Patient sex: M
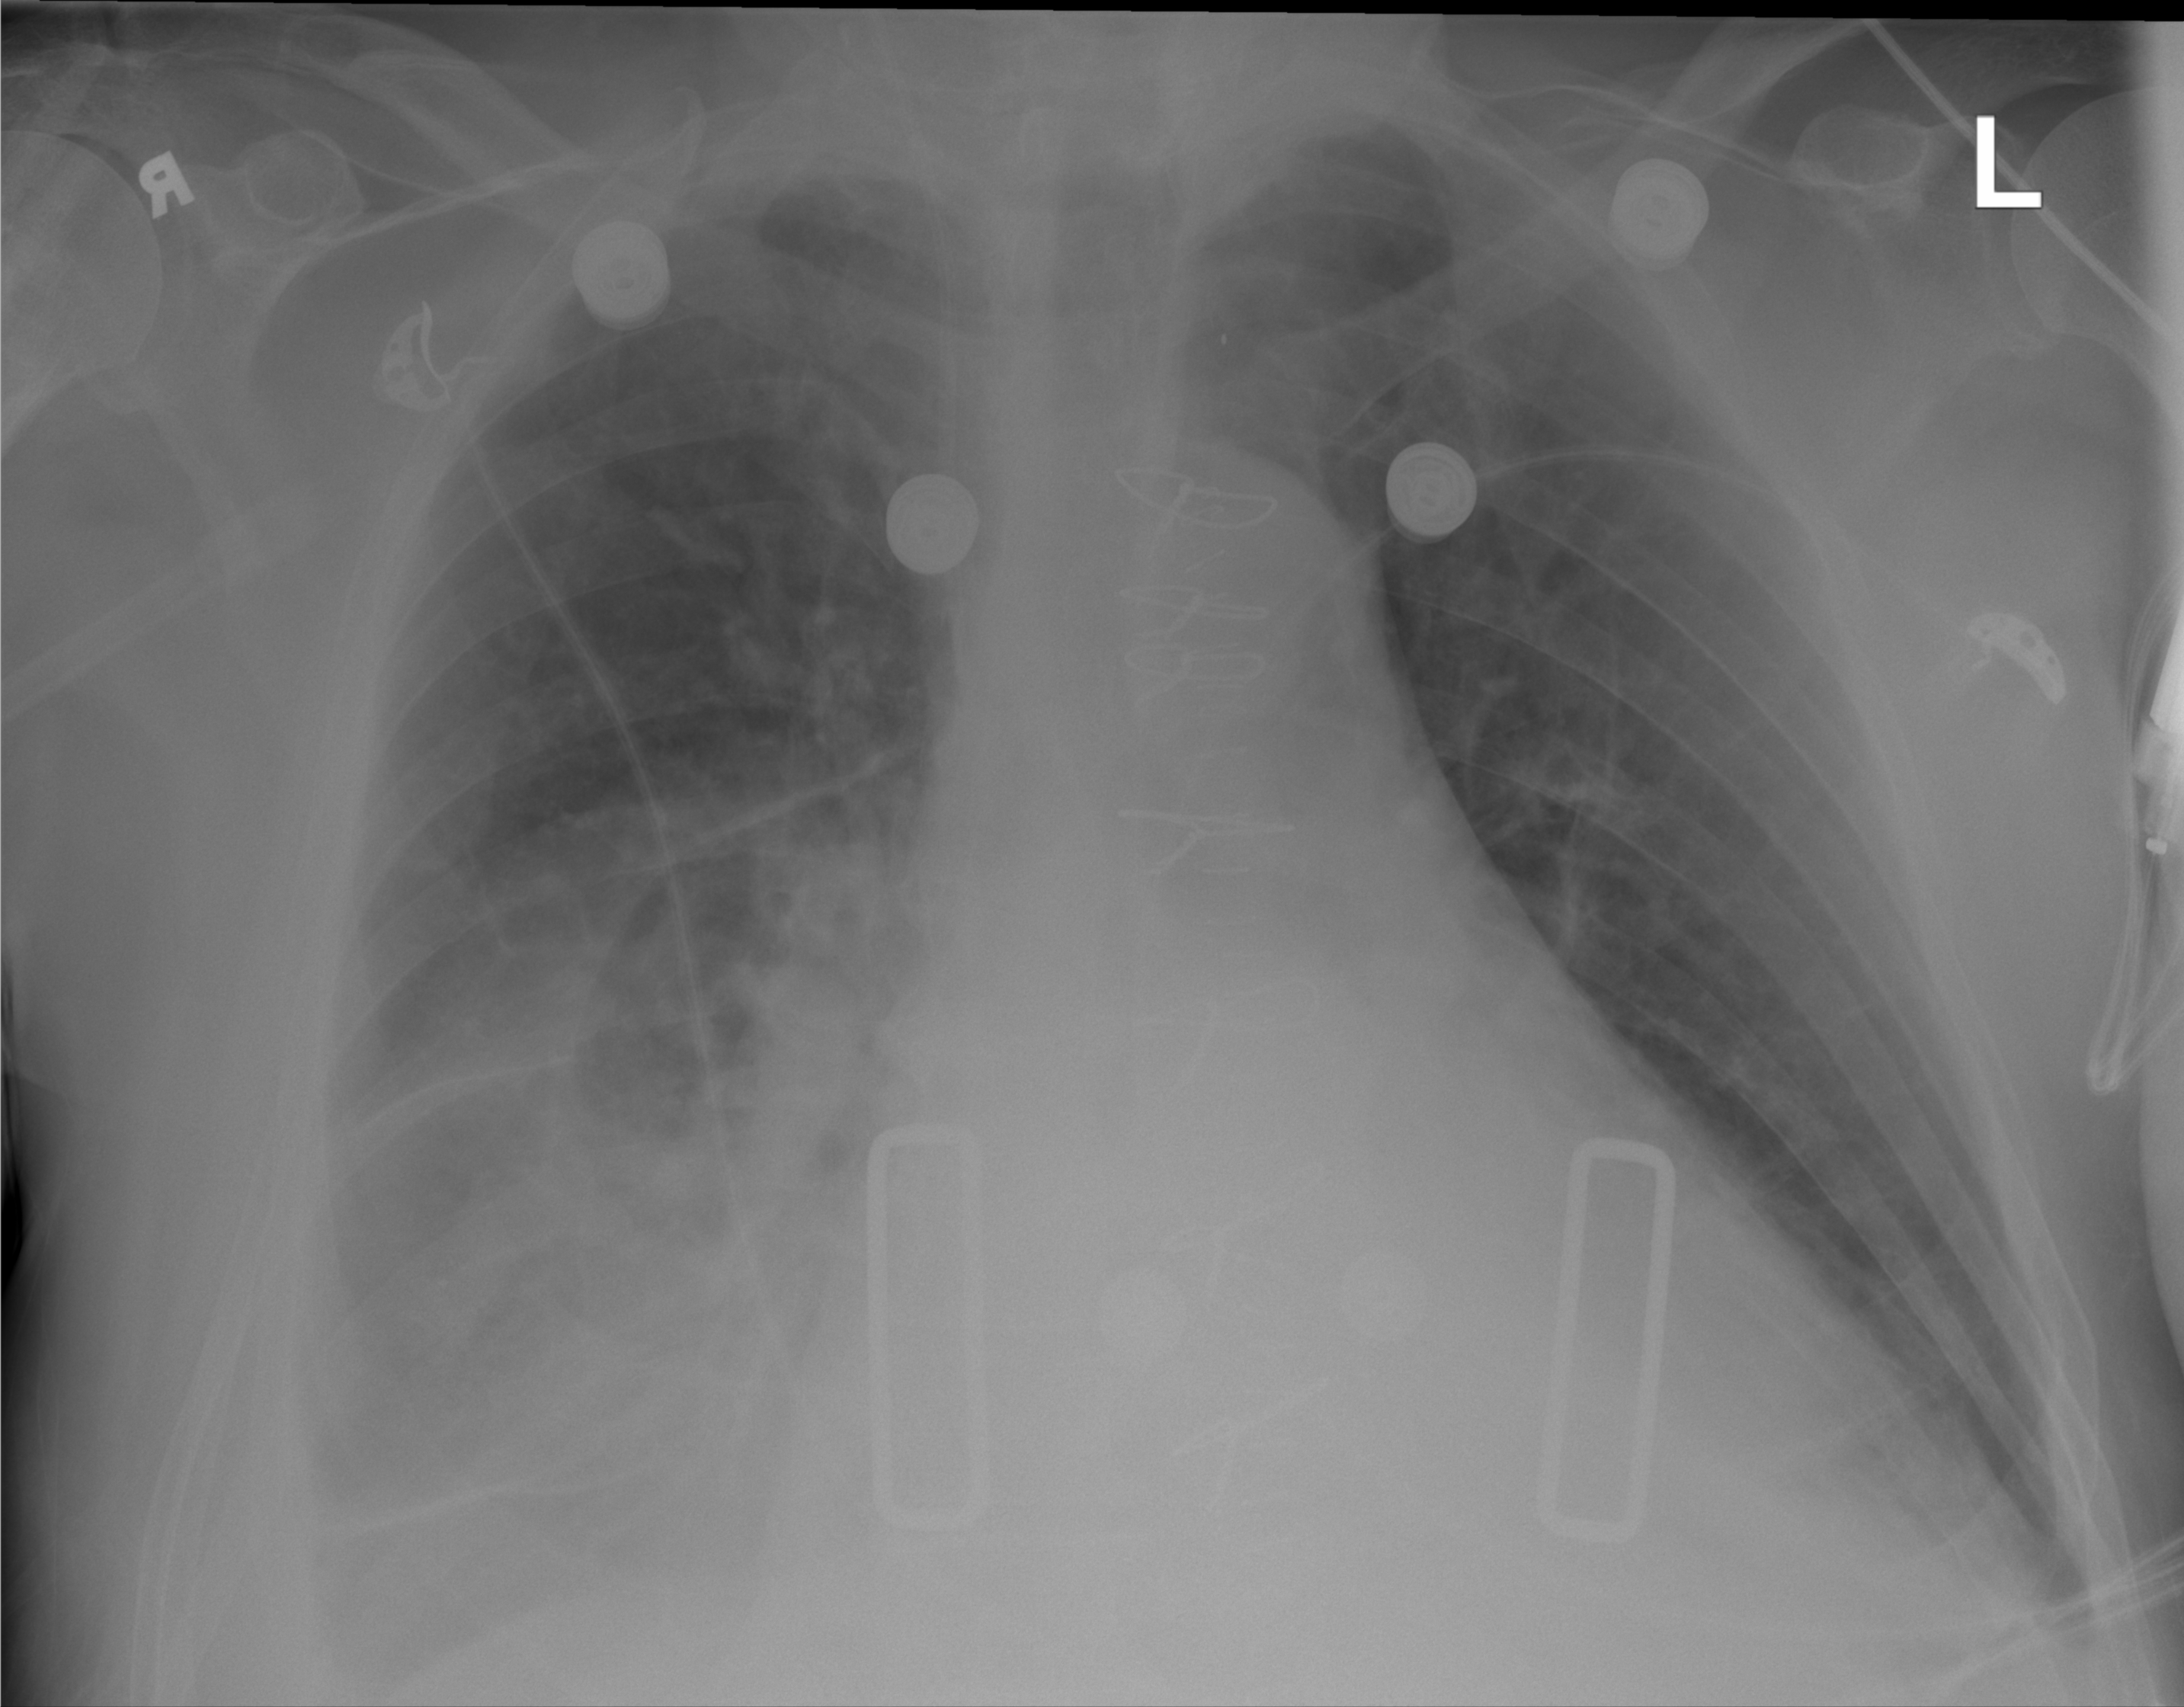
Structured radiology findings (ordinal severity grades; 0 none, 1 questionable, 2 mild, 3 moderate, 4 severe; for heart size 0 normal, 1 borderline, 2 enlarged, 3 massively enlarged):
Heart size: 2
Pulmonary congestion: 1
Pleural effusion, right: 2
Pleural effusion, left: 0
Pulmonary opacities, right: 2
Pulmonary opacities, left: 0
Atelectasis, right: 2
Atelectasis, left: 0